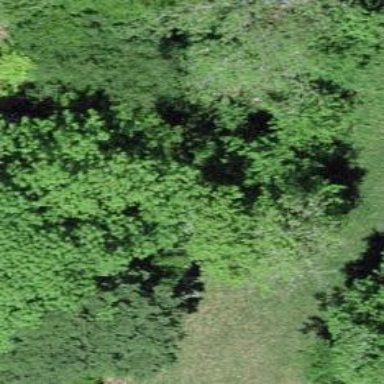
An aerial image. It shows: Row of deciduous broadleaved trees.